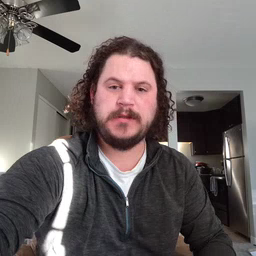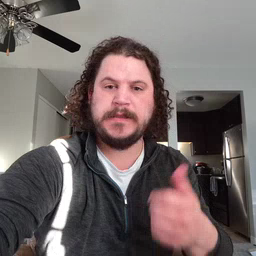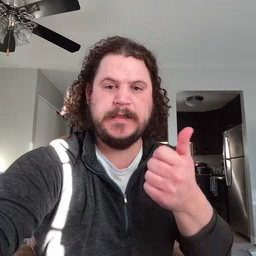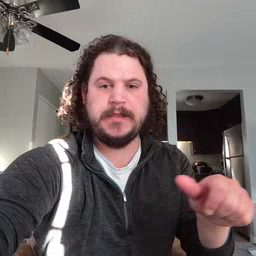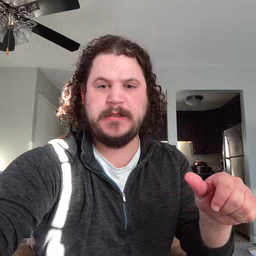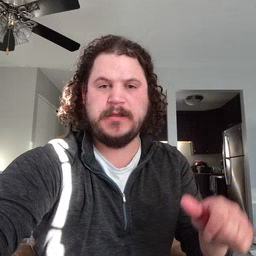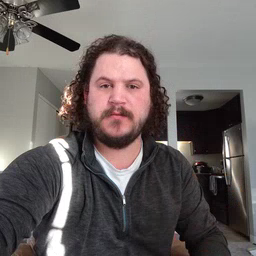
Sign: any